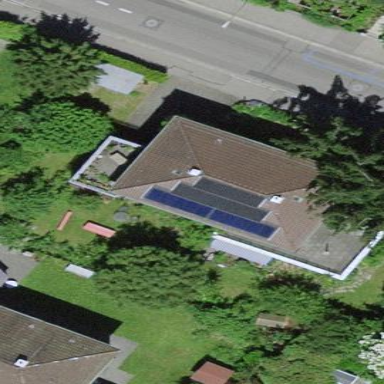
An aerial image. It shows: Residential building with hipped roof.